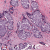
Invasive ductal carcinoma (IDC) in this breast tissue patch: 1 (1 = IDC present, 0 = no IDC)